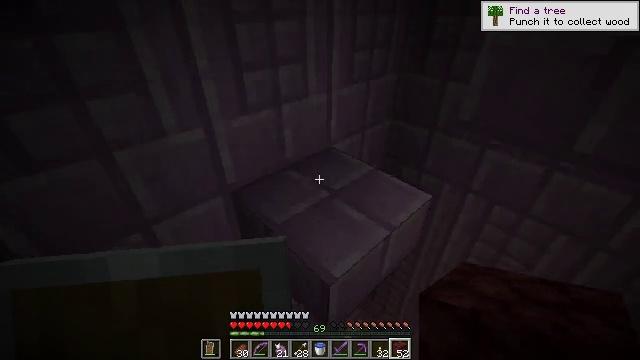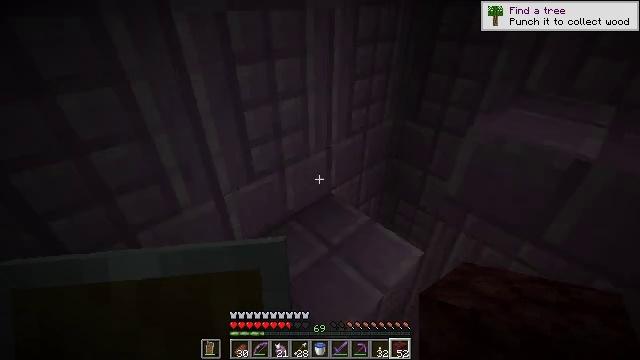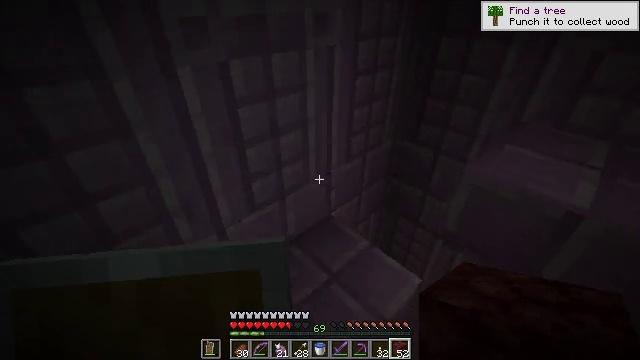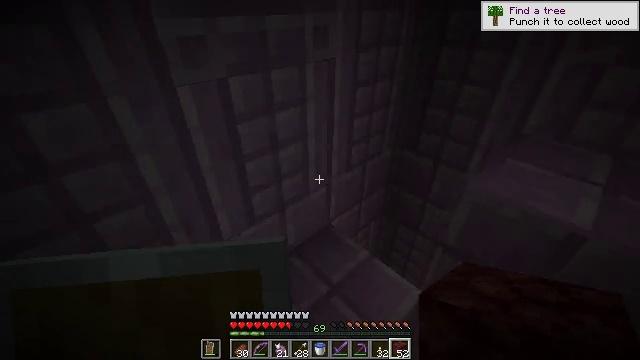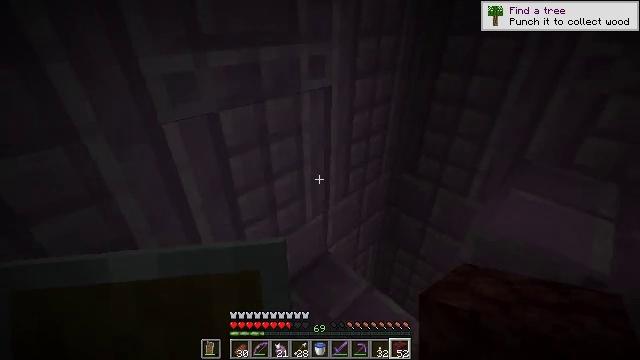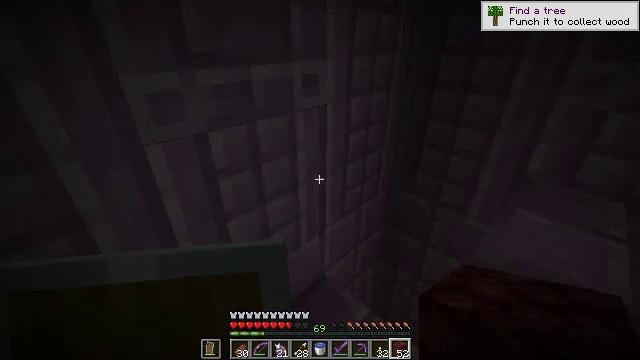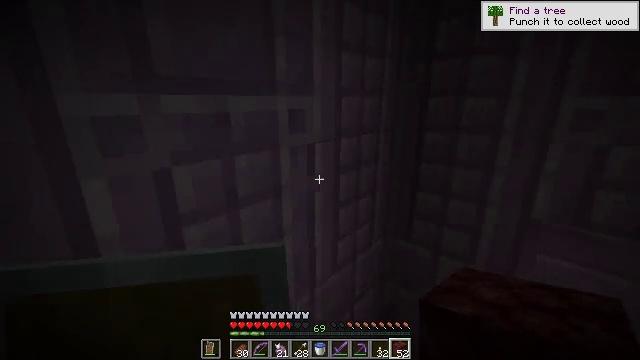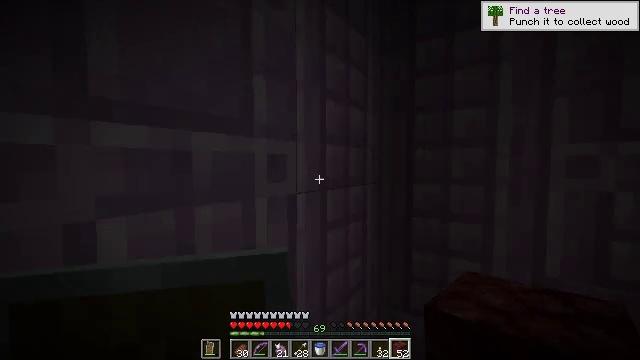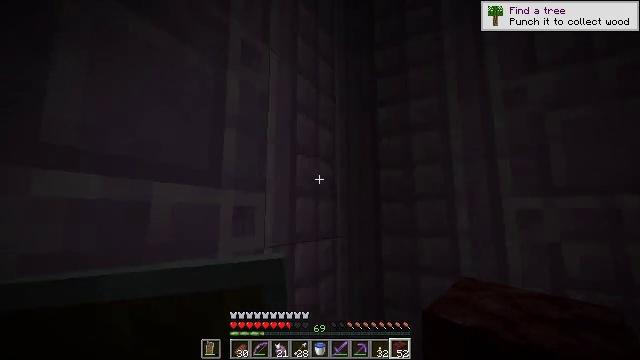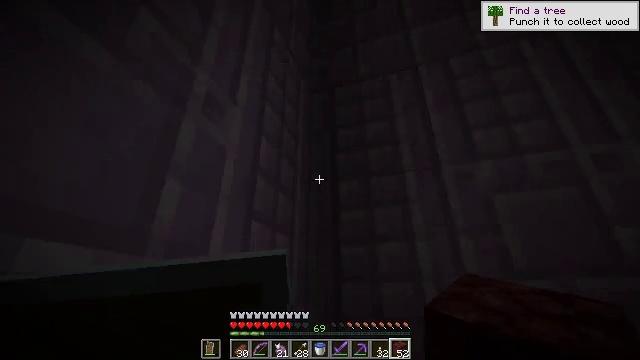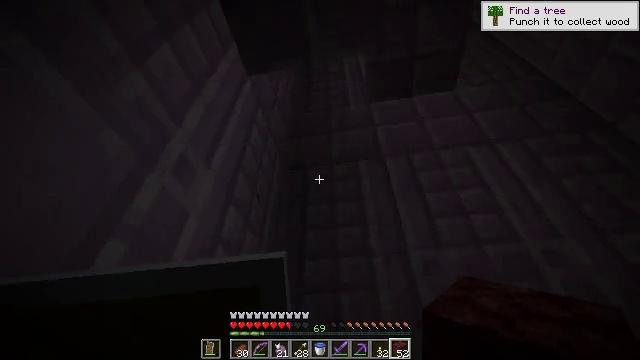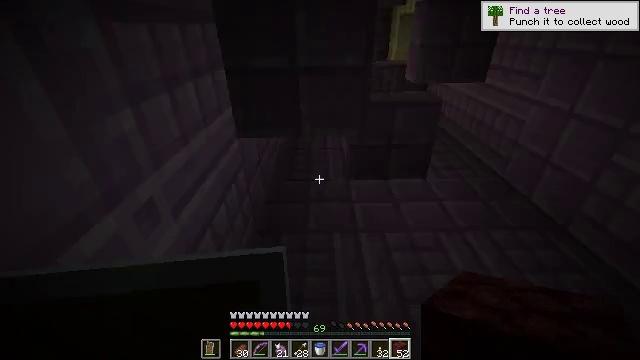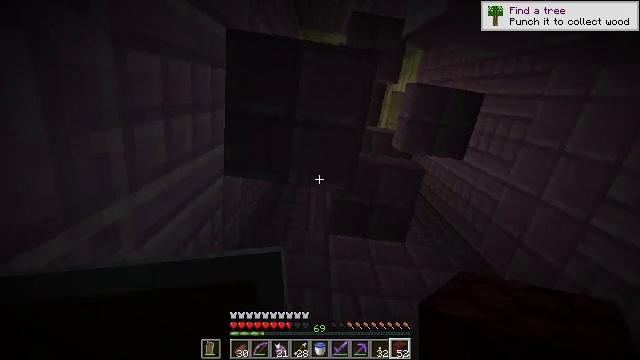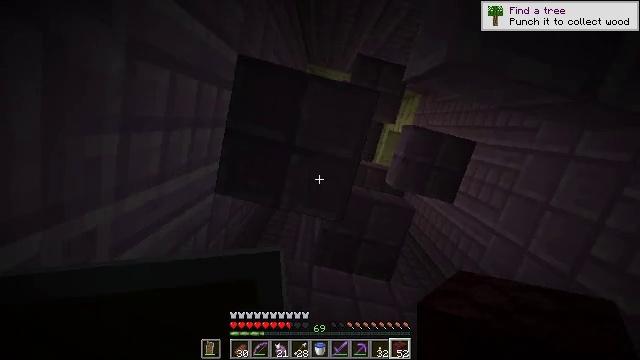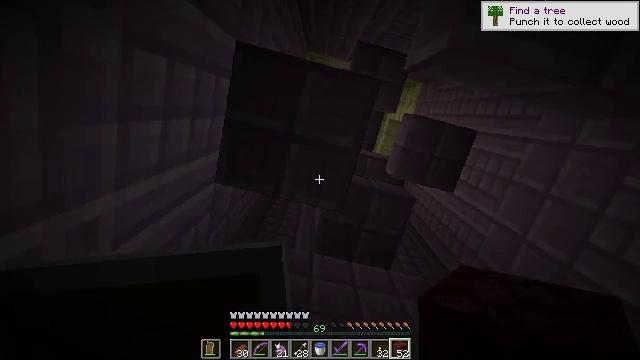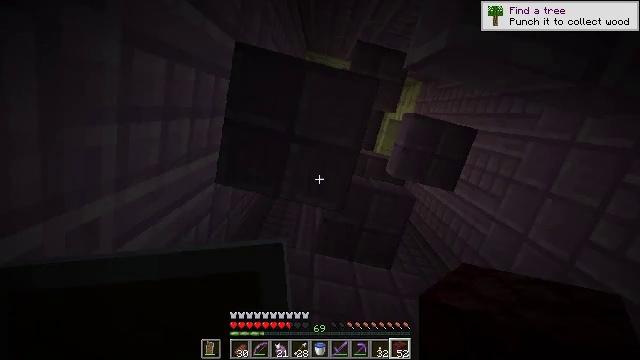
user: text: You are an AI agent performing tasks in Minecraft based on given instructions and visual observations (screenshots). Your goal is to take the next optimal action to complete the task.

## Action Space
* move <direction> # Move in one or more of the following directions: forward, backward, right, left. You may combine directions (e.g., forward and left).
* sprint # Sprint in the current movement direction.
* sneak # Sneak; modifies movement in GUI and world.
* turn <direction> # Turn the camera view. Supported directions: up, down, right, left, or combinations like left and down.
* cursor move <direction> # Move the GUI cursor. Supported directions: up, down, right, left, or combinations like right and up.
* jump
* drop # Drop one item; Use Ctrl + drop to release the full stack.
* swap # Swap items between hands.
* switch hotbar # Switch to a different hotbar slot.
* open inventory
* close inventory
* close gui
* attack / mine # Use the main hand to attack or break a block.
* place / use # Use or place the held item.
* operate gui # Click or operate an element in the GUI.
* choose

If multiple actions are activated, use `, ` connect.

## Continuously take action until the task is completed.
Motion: motion action
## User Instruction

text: Collect the purpur slab after breaking it.
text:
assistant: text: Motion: move forward, jump
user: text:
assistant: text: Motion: move forward, jump
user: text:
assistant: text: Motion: move forward, jump
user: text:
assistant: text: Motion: move forward, turn up, jump
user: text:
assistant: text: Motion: move forward, turn right and up, jump
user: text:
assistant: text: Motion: move forward, turn right and up, jump
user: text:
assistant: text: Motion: move forward, turn right and up
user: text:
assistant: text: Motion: turn right and up
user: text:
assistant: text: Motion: turn right and up
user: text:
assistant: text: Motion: turn right and up
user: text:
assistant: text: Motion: turn right and up
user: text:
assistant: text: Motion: turn right and up
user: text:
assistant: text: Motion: turn right and up
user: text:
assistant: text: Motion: turn down
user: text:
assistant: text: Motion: no_op
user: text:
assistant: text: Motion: no_op
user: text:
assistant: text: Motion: no_op
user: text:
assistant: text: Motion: no_op
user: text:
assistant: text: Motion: no_op
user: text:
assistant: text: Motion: no_op
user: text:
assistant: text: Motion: no_op
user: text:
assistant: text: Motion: turn right
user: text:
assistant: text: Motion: turn right
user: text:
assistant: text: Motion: turn right and up
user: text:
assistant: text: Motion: turn right
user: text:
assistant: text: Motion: turn right and down
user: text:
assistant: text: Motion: turn right
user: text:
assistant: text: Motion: sneak, turn right
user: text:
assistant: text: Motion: sneak, turn right
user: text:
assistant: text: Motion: sneak, turn right